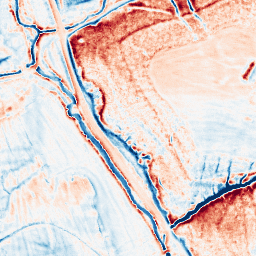
Category: classical
Decomposition family: uniform
Decomposition parameters: size: 10
Upsampling method: sinc_blackman
Upsampling parameters: scale: 2
kernel_size: 16
Upsampling scale: 2